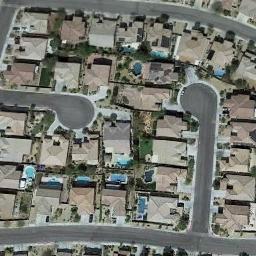
Label: residential